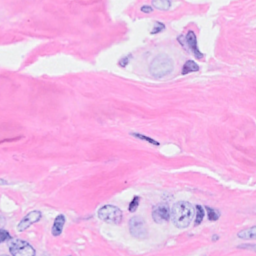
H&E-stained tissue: Breast